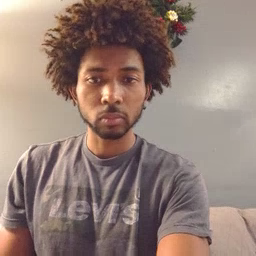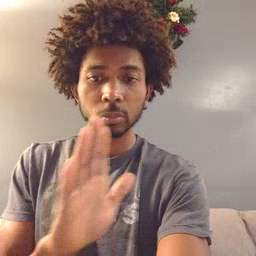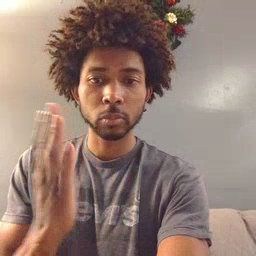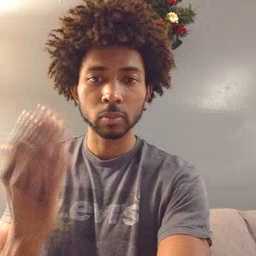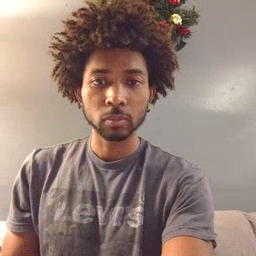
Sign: book